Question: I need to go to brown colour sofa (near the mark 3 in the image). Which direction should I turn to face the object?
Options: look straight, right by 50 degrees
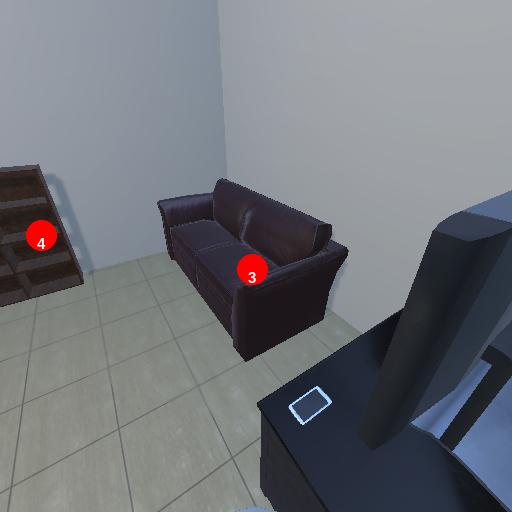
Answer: look straight